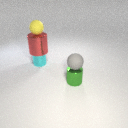
small green metal cylinder below small gray rubber sphere